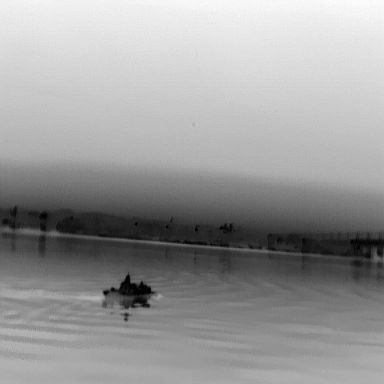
There is a canoe in the infrared image.